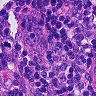
Metastatic tissue present: no